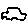
Label: car